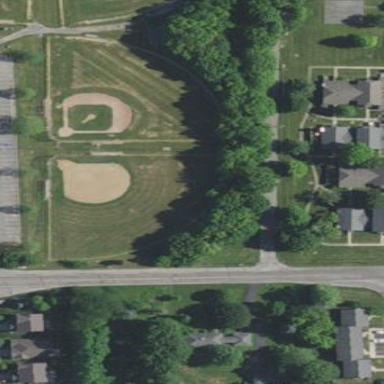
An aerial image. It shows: Baseball pitch for leisure land.